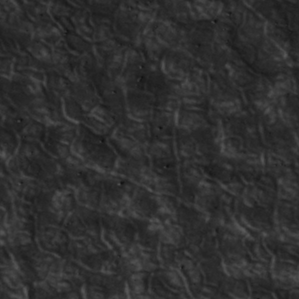
Label: non_frost